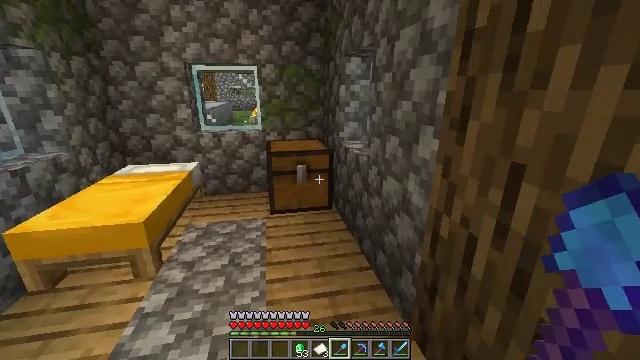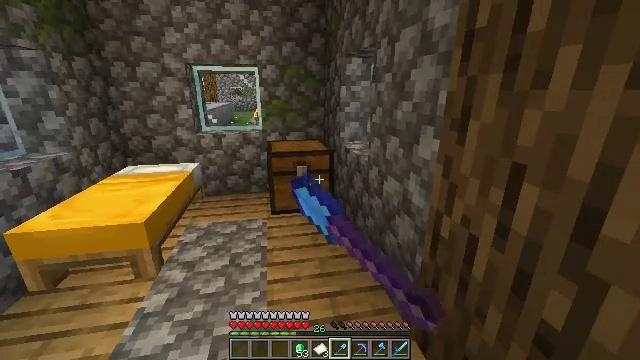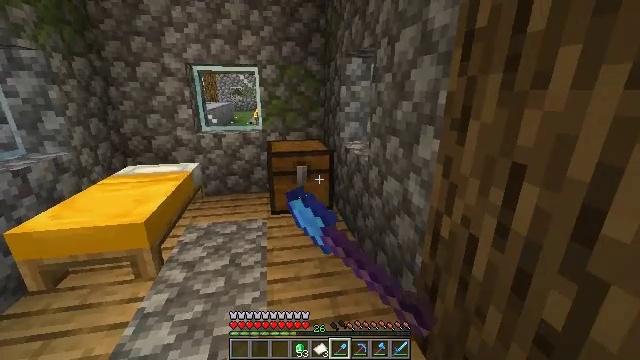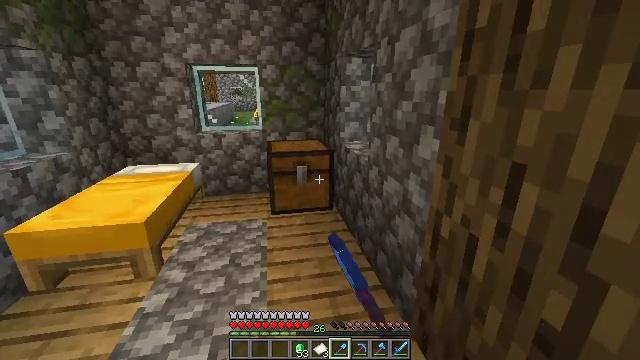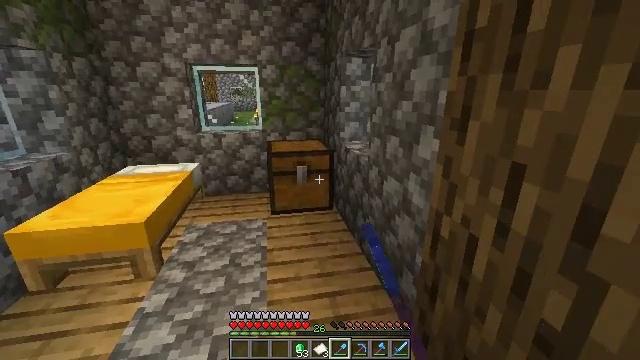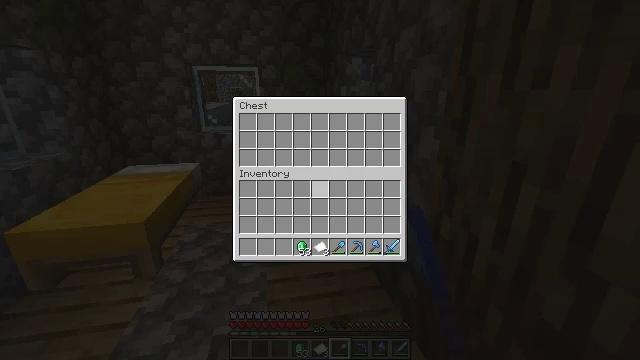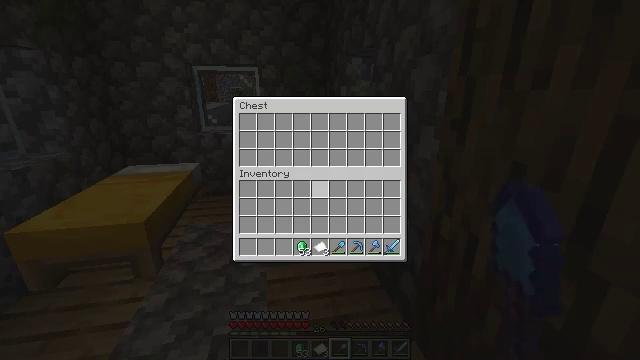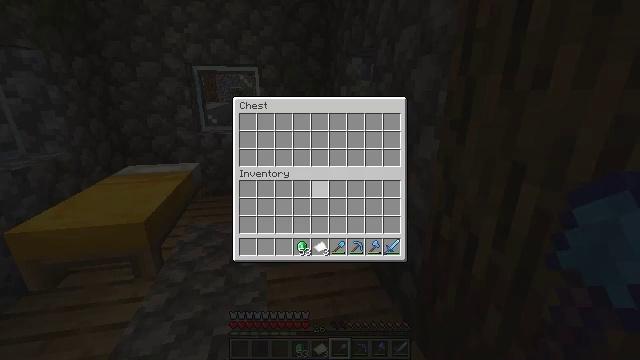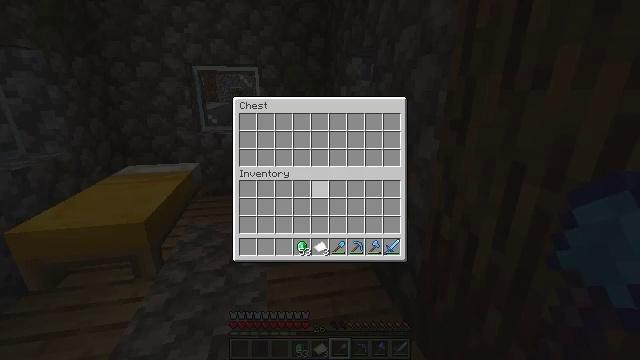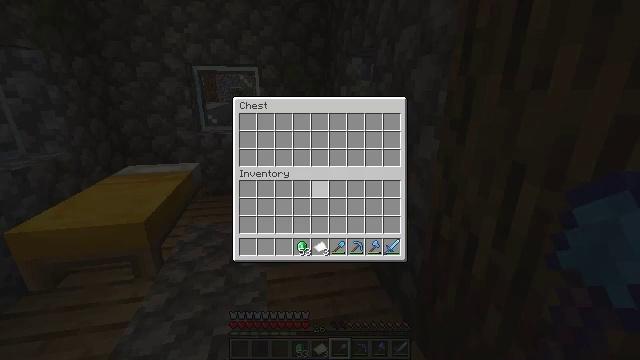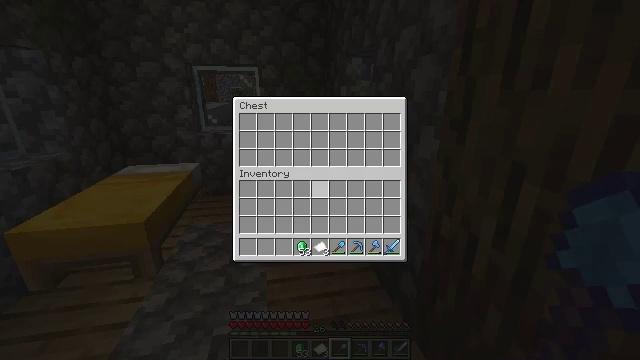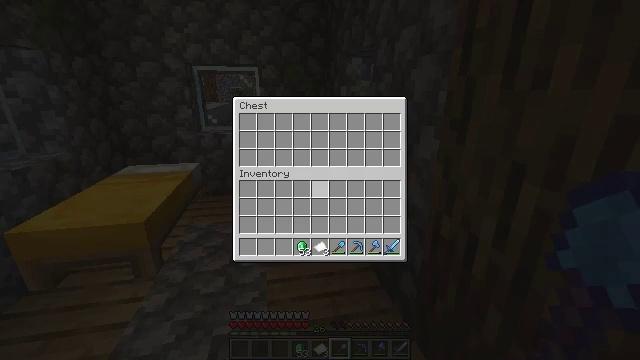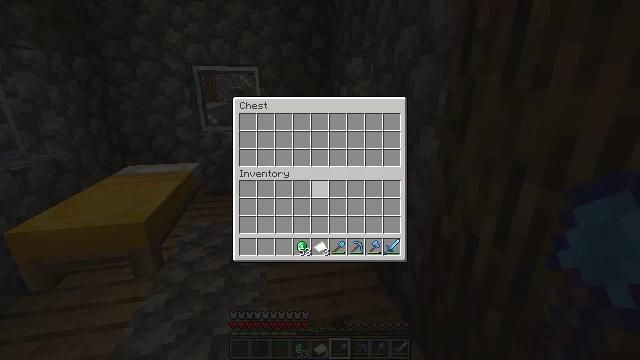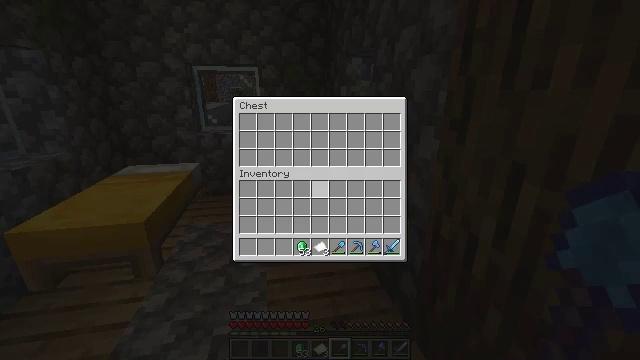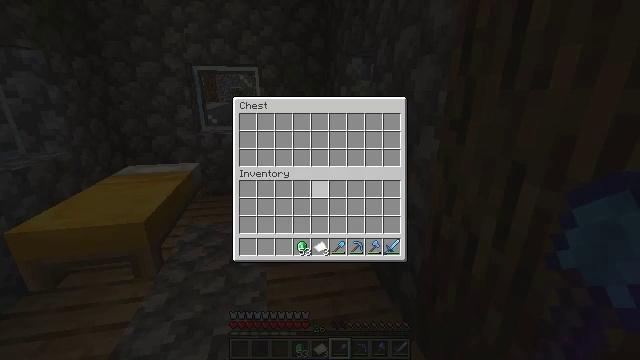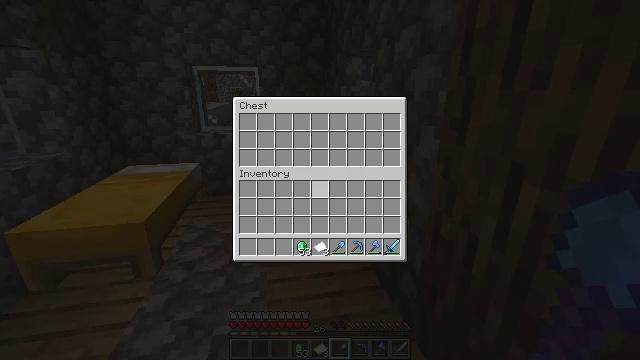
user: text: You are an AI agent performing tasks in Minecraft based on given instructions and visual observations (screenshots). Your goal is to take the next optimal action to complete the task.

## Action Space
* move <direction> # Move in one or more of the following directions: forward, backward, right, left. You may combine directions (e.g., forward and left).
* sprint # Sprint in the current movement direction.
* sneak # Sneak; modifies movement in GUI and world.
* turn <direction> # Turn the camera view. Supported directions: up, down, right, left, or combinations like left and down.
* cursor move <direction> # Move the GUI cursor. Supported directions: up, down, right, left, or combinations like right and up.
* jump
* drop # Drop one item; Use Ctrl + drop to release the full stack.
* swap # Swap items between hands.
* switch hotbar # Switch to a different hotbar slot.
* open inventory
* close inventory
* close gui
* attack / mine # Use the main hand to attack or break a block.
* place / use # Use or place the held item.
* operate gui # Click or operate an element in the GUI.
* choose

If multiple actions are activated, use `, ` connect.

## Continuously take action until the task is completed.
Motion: motion action
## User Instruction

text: Gather the oak fence pieces.
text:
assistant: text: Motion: use / place
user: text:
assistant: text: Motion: use / place
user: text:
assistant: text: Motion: use / place
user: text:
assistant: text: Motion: no_op
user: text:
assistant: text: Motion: open gui
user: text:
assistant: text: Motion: no_op
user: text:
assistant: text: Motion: no_op
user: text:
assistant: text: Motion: no_op
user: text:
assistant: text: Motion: no_op
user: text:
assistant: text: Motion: no_op
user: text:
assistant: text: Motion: no_op
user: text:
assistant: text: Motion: no_op
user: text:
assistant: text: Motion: no_op
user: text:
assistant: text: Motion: no_op
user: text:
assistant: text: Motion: no_op
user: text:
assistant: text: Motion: no_op
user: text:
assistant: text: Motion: no_op
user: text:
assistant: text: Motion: no_op
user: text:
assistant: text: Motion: no_op
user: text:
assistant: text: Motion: no_op
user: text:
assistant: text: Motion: no_op
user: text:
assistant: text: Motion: no_op
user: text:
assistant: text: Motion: no_op
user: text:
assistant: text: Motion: no_op
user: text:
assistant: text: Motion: no_op
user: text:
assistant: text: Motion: no_op
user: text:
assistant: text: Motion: close gui
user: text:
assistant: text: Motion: no_op
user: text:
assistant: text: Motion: no_op
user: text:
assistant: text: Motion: no_op